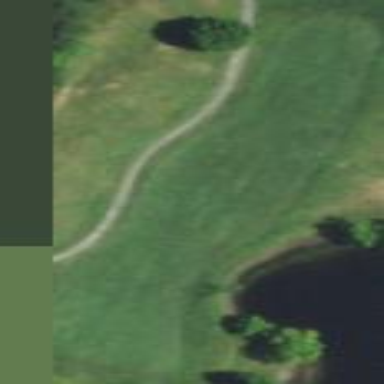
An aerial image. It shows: Grassy area designated as golf fairway.